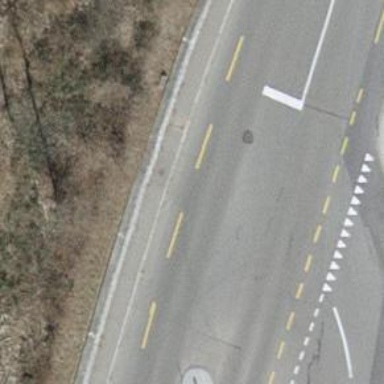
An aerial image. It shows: Primary highway with asphalt surface. There are sidewalks on both sides and designated cycle lane.